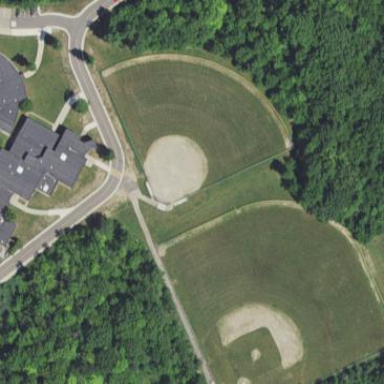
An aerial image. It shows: Baseball pitch for leisure and sports activities.